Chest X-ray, AP view. Patient: 49 years old, sex M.
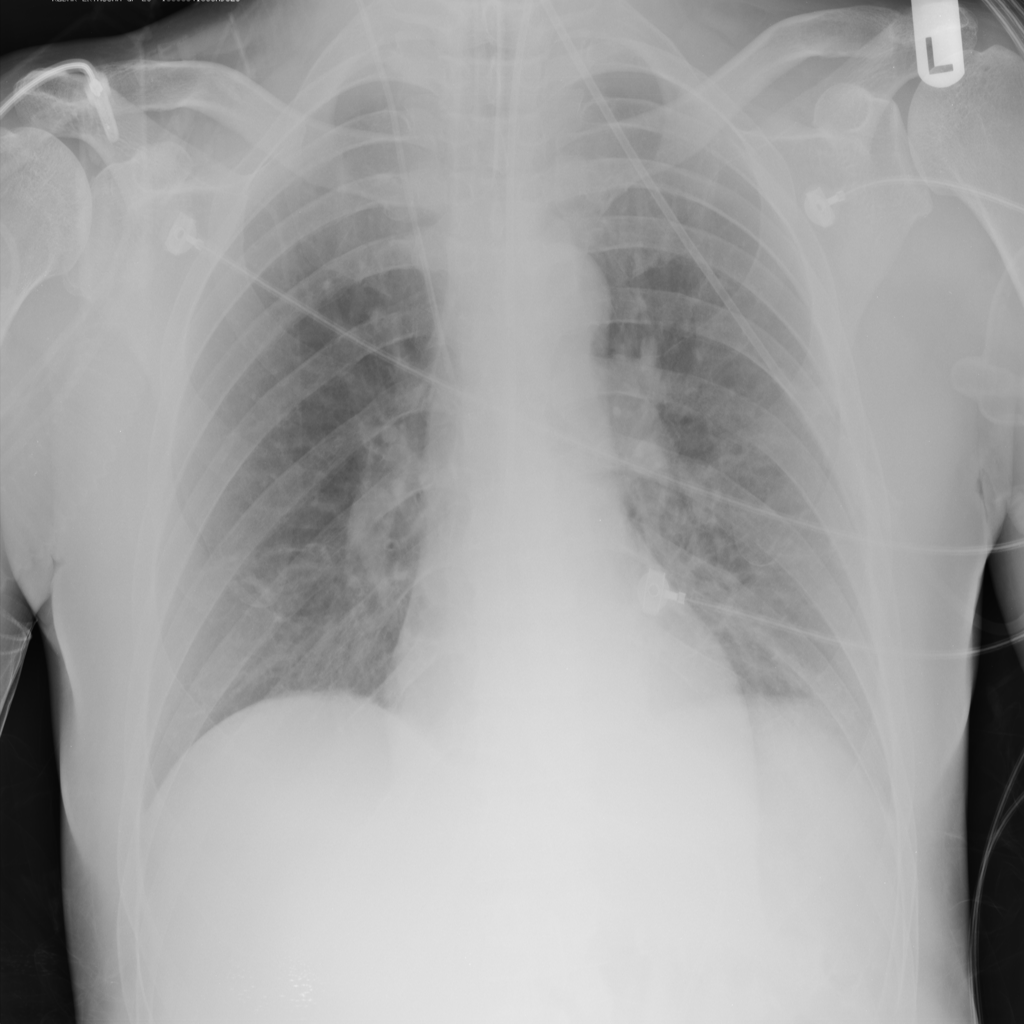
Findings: No Finding